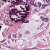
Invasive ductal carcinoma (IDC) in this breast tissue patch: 1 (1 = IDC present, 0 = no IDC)